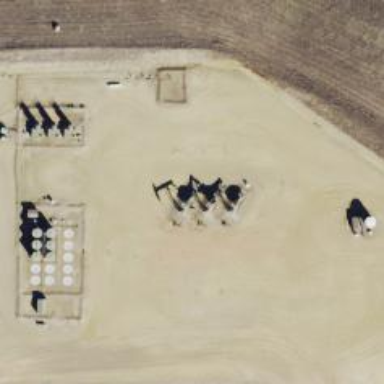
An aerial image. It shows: Petroleum well.